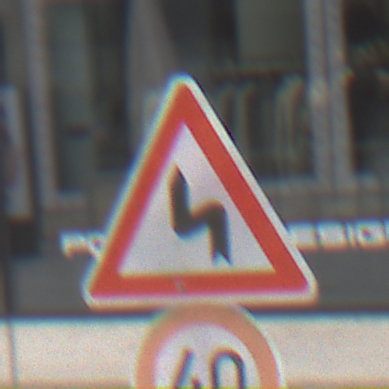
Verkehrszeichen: DoppelkurveZunaechstLinks
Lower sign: Geschwindigkeit40
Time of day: Midday
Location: Outdoor (Urban)
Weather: Overcast
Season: NotSpecified
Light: Natural